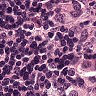
Metastatic tissue present: yes